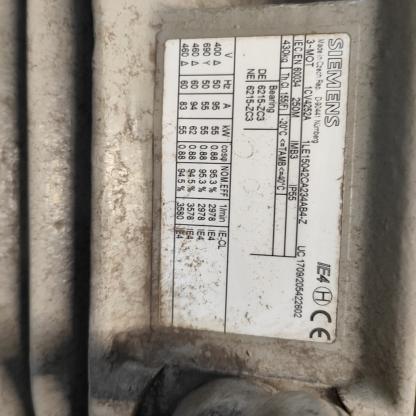
Klasa: tabliczka-znamionowa